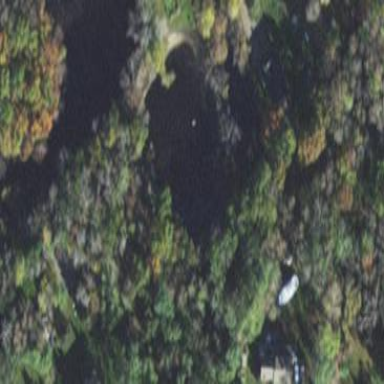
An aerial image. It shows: Pond with natural water.